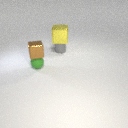
small brown metal cube in front of large yellow metal cube